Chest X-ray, PA view. Patient: 79 years old, sex M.
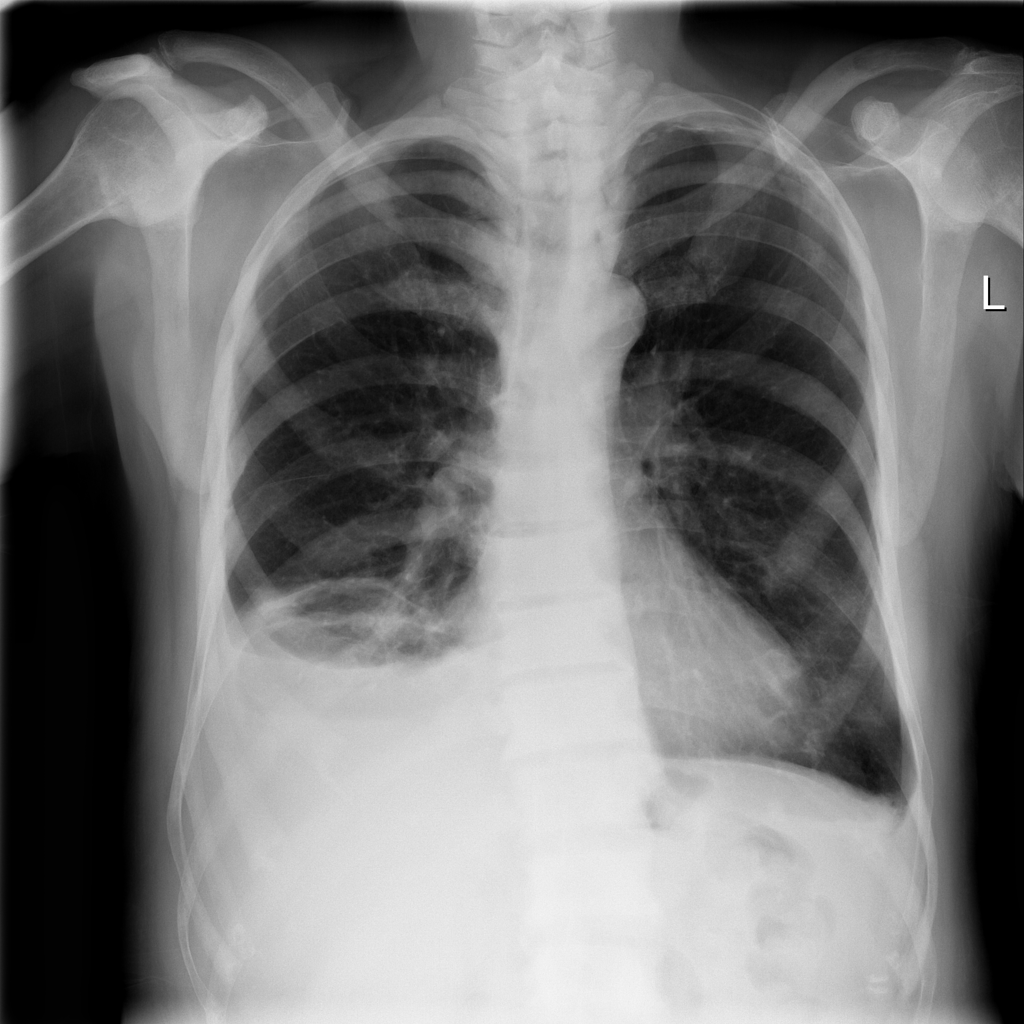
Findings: Atelectasis, Effusion